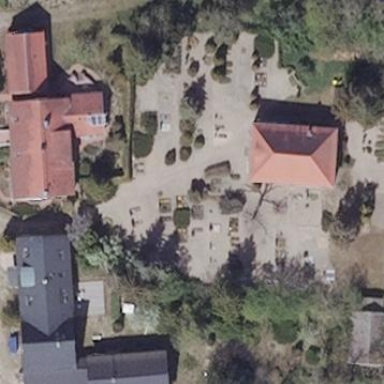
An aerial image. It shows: Graveyard.